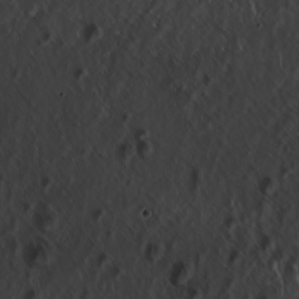
Label: non_frost